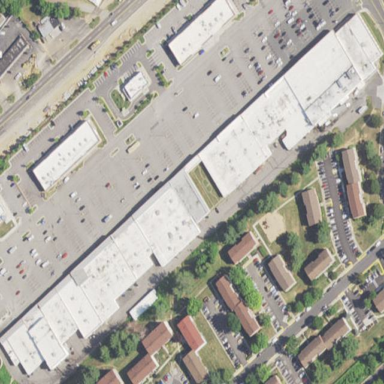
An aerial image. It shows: Retail building.